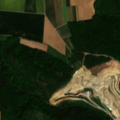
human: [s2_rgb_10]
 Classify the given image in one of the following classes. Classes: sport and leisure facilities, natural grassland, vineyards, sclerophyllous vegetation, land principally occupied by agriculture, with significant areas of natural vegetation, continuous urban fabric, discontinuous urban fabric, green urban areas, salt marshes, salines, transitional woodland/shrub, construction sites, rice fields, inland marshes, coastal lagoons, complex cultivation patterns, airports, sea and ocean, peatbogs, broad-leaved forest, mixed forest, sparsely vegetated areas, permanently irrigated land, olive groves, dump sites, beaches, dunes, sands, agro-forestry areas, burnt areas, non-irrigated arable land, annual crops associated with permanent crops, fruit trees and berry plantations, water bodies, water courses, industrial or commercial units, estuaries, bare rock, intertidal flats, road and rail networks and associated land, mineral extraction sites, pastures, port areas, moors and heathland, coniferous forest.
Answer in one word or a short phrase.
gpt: mineral extraction sites, non-irrigated arable land, mixed forest